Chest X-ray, AP view. Patient: 29 years old, sex M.
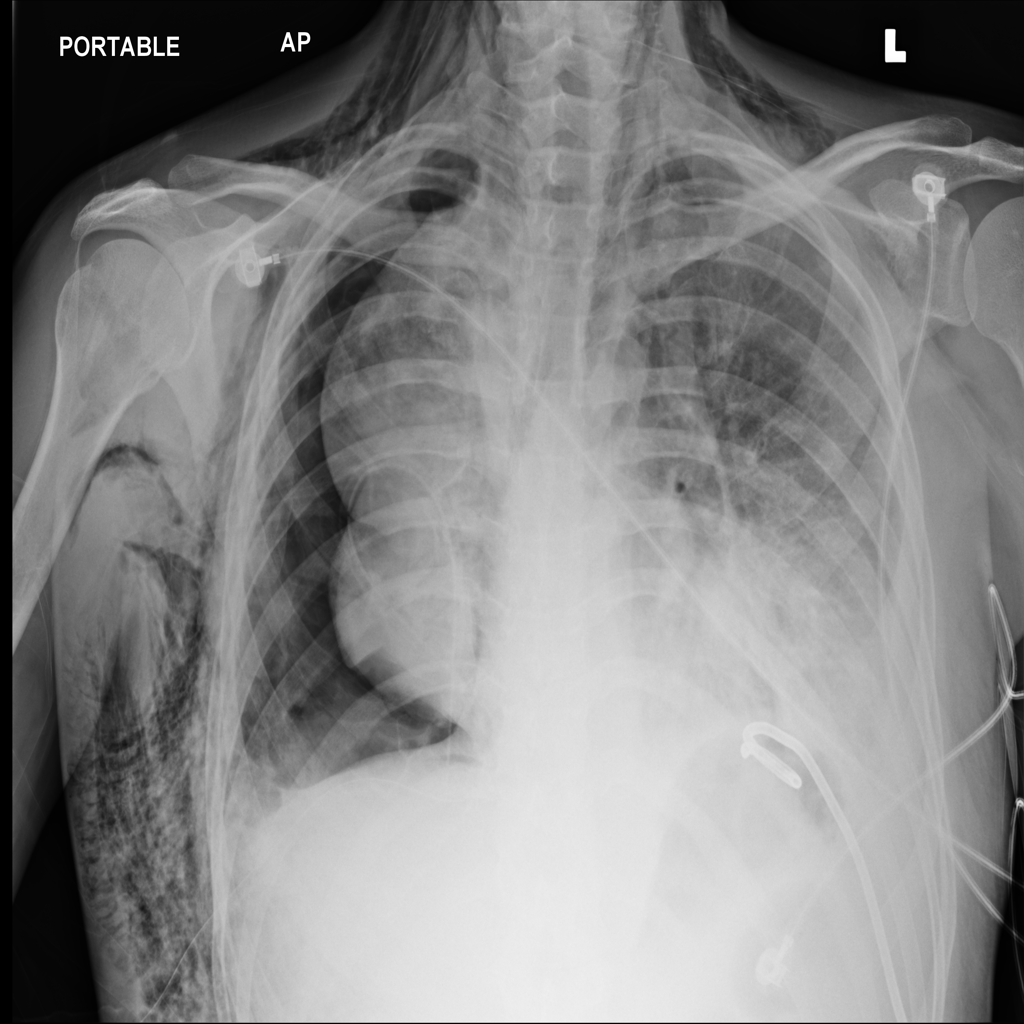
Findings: Effusion, Infiltration, Pneumothorax